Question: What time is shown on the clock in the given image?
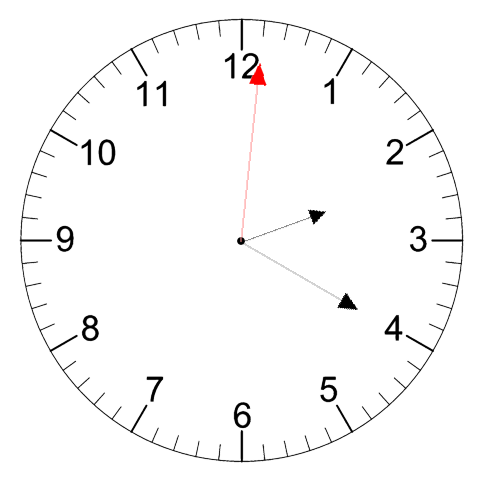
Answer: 02:20:01